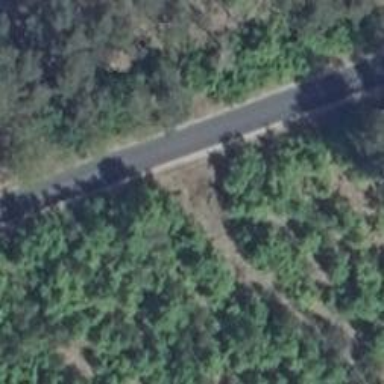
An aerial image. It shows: Unclassified road with asphalt surface. It also serves as bicycle road.